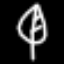
Label: leaf